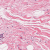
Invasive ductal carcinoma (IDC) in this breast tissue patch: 0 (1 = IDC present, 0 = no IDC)